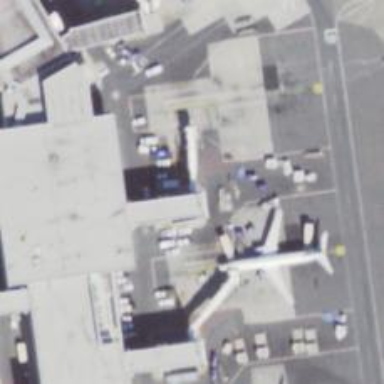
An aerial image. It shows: Airport gate.